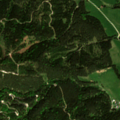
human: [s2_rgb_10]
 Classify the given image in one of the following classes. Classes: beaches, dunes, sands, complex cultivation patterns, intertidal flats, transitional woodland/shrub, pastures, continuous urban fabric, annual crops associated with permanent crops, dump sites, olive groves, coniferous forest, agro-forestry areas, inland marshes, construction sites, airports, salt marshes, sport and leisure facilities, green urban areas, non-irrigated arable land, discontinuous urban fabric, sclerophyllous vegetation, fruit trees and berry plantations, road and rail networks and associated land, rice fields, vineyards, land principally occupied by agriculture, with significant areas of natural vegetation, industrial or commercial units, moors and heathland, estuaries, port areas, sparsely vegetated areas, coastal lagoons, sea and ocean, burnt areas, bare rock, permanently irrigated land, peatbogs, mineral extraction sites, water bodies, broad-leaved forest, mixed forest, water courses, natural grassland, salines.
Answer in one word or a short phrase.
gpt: pastures, coniferous forest, mixed forest